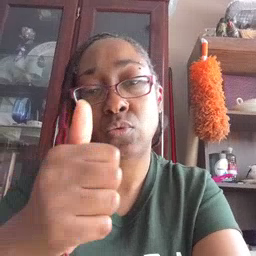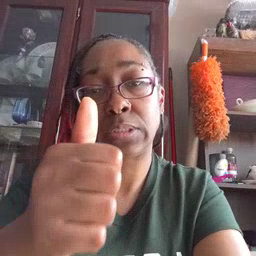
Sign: yourself